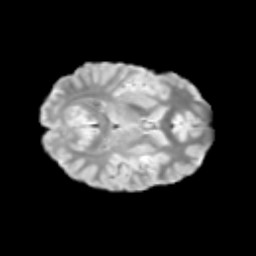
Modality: T2w
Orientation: axial
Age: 13
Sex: male
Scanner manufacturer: siemens
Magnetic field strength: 3 T
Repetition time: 3.8 s
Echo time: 0.07 s